Question: I am trying to save data to a XML file.
'''
if (isset( $_POST['submit'])) {
$name = mysql_real_escape_string($_POST['name']);
$xml = new DOMDocument("1.0", "ISO-8859-1");
$xml->preserveWhiteSpace = false;
$xml->load('/var/www/Report/file.xml');
$element = $xml->getElementsByTagName('entries');
$newItem = $xml->createElement('reports');
$newItem->appendChild($xml->createElement('timestamp', date("F j, Y, g:i a",time())));
$newItem->appendChild($xml->createElement('name', $name));
$element -> item(0) -> appendChild($newItem);
$xml->formatOutput = true; // this adds spaces, new lines and makes the XML more readable format.
$xmlString = $xml->saveXML(); // $xmlString contains the entire String
$xml->save('/var/www/Report/file.xml');
}
'''
Anytime I use mysql_real_escape_string() to escapes special characters in my string or try to to sanitize my data, my XML file looks like something in the image below.

I don't understand why the name start tag is missing in my XML file and why my data $name isn't saved into the XML file either. How could I to fix this. Any help would be appreciated. Thanks in advance
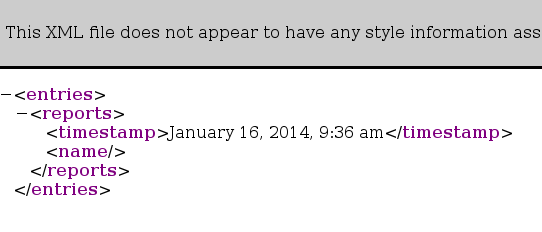
Answer: 1) Firefox does not show the xml byte-by-byte, rather it formats it itself. Therefore empty elements appear with only one self closing tag, no matter how they appear in the xml source. If you want to see the exact xml output, then open it in a text editor.
2) escapes characters that are problematic for mysql, not for XML: for example it does not escape '<'. Instead it, you should use . So instead of
'''
$newItem->appendChild($xml->createElement('name', $name));
'''
use
'''
$nameElement = $xml->createElement('name');
$nameElement->appendChild( $xml->createTextNode($name) );
$newItem->appendChild($nameElement);
'''
3) As you see, the '$name' is empty, but I don't know what can be the problem with your POST data seeing only this code, maybe there is no '<input name='name' />' in your form: I sometimes accidentally set an attribute to inputs instead of the attribute.